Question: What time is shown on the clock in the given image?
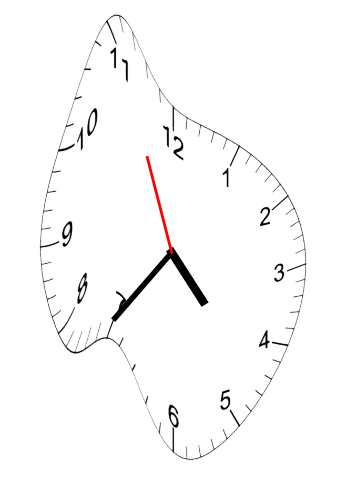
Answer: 04:35:56